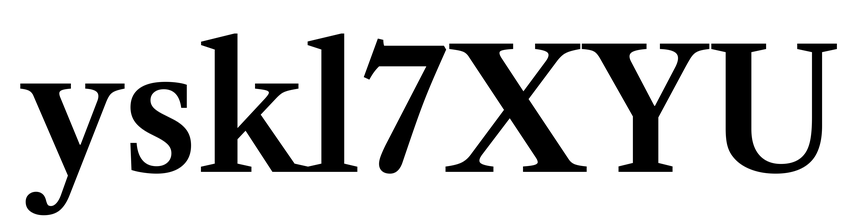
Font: LibreCaslonText_SemiBold